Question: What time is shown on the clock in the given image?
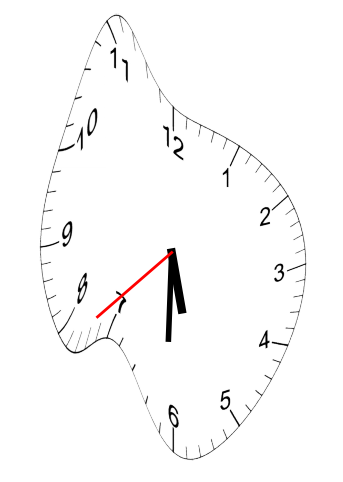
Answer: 05:30:38